Question: I just rebooted and re-installed 'git version 1.8.3.msysgit.0' and rebooted again on my Windows 7 pro 64bit.
And I can't type the letters or in the git bash. I can type and ( capitalized )

I tried changing the font size, edit mode and dir but it keeps happening.
I tried using alt codes too, but those don't seem to work in this bash screen.
I'm flabbergasted, What can I do to resolve this ?
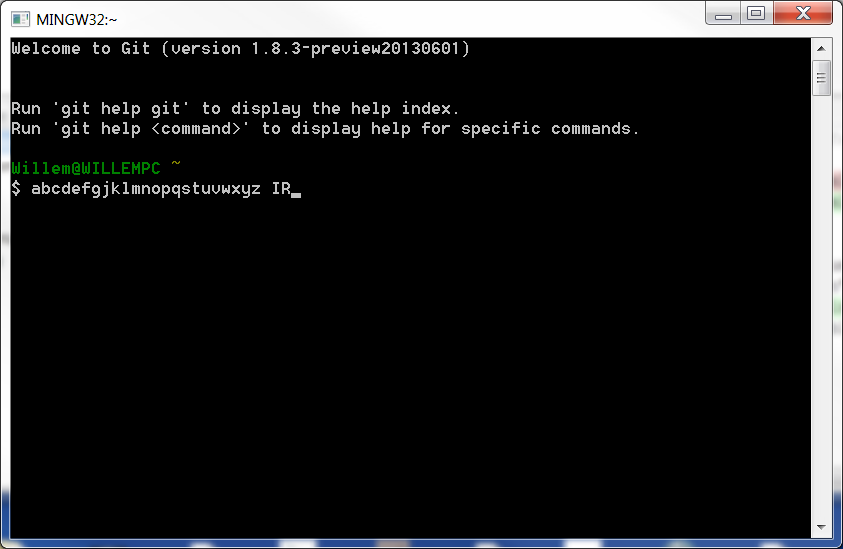
Answer: Frequently there are key mappings defined in '~/.inputrc' that can redefine the shell's interpretation of the keys.